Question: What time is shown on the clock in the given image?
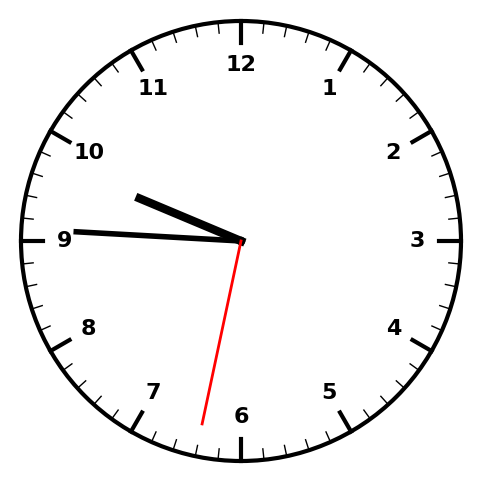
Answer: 09:45:32